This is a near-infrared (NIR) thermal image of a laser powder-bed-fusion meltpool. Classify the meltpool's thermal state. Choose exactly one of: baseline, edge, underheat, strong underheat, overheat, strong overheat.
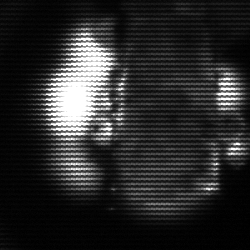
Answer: strong underheat